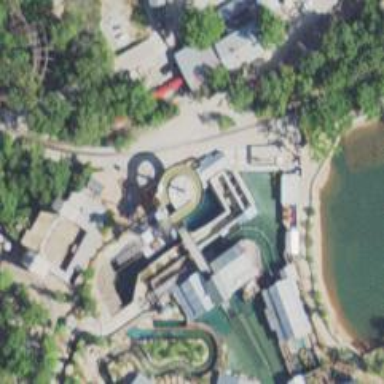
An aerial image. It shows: River rafting attraction.